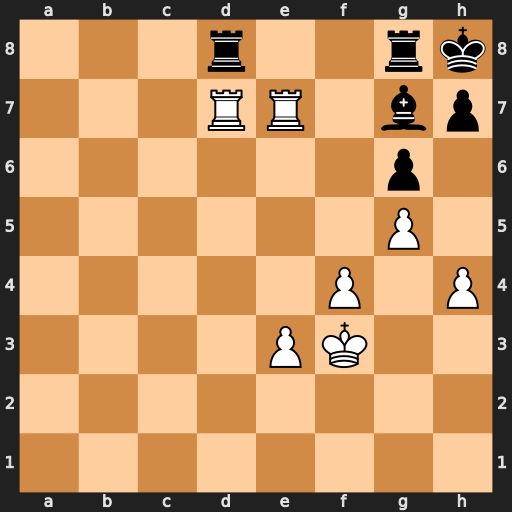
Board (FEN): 3r2rk/3RR1bp/6p1/6P1/5P1P/4PK2/8/8
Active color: w
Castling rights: -
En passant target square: -
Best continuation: Rxg7 Rxd7 Rxd7